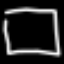
Label: square